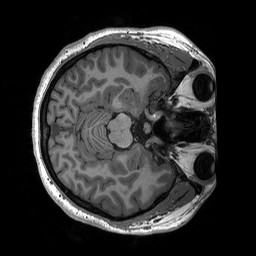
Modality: T1w
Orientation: axial
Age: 22
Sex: female
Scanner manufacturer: siemens
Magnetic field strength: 3 T
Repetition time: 2.53 s
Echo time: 0.00227 s